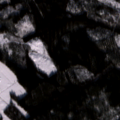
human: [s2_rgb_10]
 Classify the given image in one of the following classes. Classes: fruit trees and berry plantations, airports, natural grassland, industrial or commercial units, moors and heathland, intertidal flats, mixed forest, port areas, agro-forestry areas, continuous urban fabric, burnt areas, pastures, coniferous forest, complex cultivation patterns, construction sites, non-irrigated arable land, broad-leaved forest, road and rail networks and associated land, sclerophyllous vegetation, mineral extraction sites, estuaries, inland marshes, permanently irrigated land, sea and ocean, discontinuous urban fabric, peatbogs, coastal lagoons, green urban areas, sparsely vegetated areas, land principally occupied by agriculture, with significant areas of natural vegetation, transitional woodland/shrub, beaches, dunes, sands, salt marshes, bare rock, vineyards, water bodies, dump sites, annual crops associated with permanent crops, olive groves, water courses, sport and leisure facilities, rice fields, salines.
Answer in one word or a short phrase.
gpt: land principally occupied by agriculture, with significant areas of natural vegetation, coniferous forest, mixed forest, transitional woodland/shrub